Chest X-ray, PA view. Patient: 38 years old, sex F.
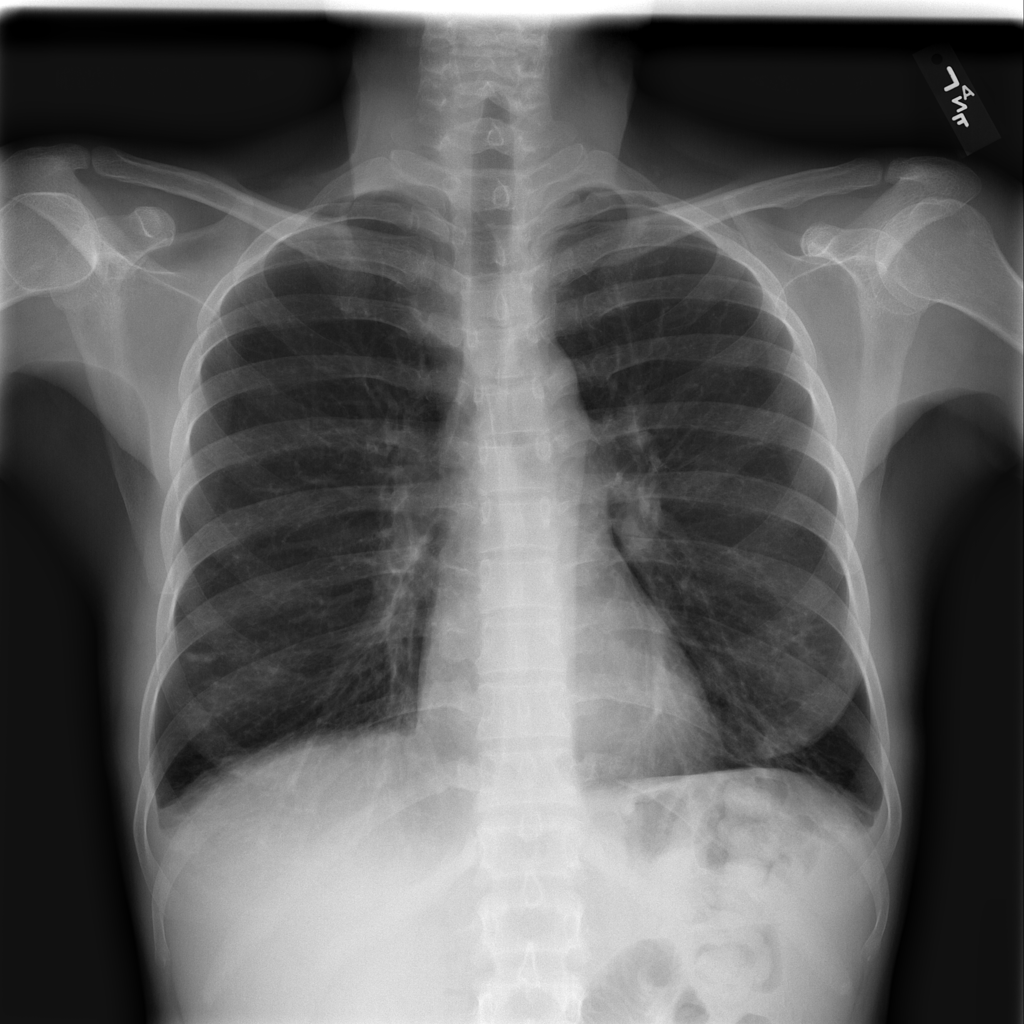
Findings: Edema, Infiltration, Pneumonia